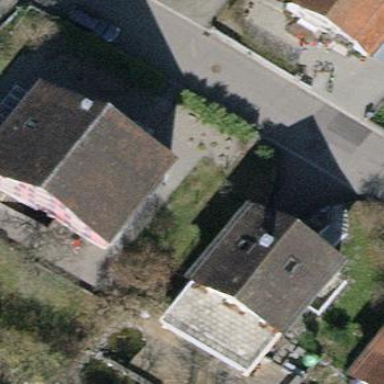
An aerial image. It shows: Building with tiled roof.